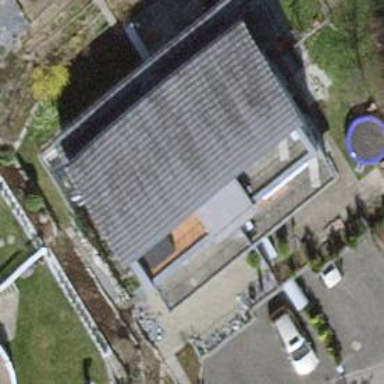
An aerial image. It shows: Building with flat roof.